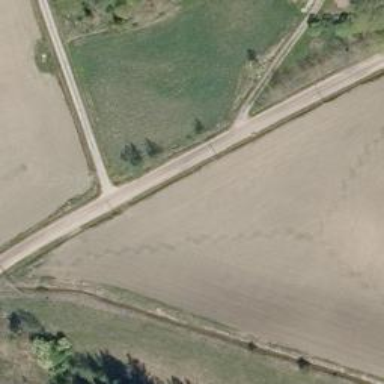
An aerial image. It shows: Unclassified road.